Question: I've been trying to implement four directional swipe navigation. And I have some questions on how to put things together.
1. Thinking about using fragments. Will it workout?
2. Another idea is to create a big relative layout and arrange views as shown on the picture. But possibly will have issues when rotating device portait/landscape.
3. Somehow emulate swipe effect
How all these points will workout? Can anyone help with it.
I already found questions regarding to 'TouchMove' feature
1. Touch movement in only four directions?
2. Fling gesture detection on grid layout
3. https://github.com/JakeWharton/Android-DirectionalViewPager/
Any advice and help is appreciated, the reason is that I'm relatively new to android development.

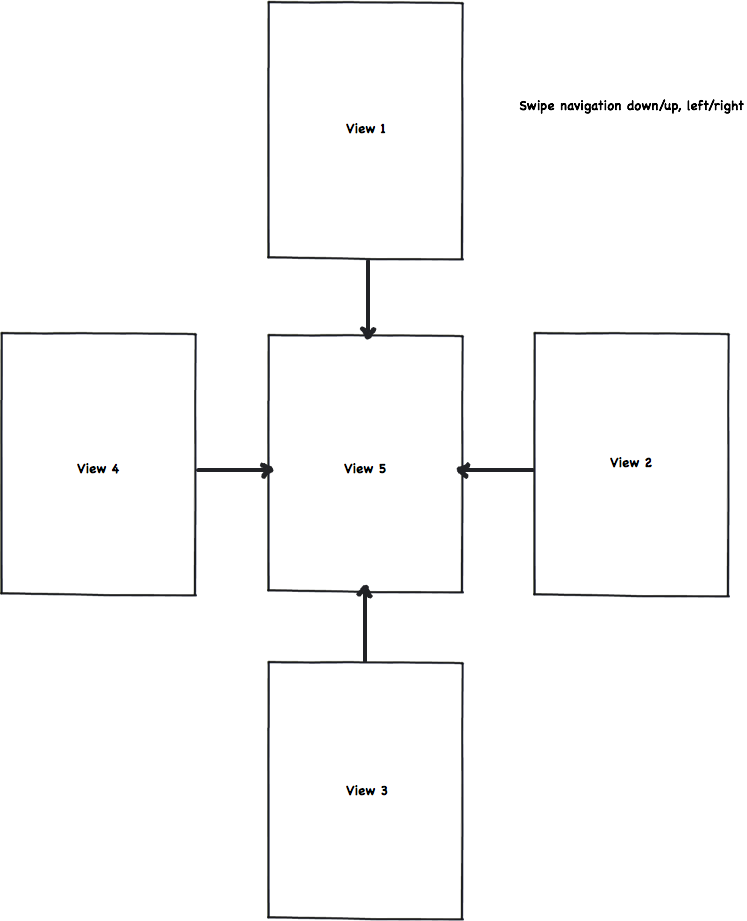
Answer: not so hard task, thanks to Scroller its almost easy cake
if you want to put some interactive Views like Button etc (and i bet you will) you need to override onInterceptTouchEvent(MotionEvent ev)
'''
public class FourDirectionLayout extends ViewGroup {
private GestureDetector mDetector;
private Scroller mScroller;
private final String[] TEXTS = {
"left view, left swipe only",
"right view, right swipe only",
"top view, top swipe only",
"bottom view, bottom swipe only",
"central view, swipe to the left, right, top or bottom",
};
private final int[] COLORS = {
0xaa0000ff, 0xaa0000ff, 0xaaff0000, 0xaaff0000, 0xaa00ff00
};
private final int[] PACKED_OFFSETS = {
-1, 0, 1, 0, 0, -1, 0, 1, 0, 0
};
public FourDirectionLayout(Context context) {
super(context);
for (int i = 0; i < TEXTS.length; i++) {
TextView tv = new TextView(context);
tv.setTag(i);
tv.setTextSize(32);
tv.setTypeface(Typeface.DEFAULT_BOLD);
tv.setTextColor(0xffeeeeee);
tv.setText(TEXTS[i]);
tv.setBackgroundColor(COLORS[i]);
addView(tv);
}
mDetector = new GestureDetector(context, mListener);
mScroller = new Scroller(context);
}
private OnGestureListener mListener = new SimpleOnGestureListener() {
public boolean onFling(MotionEvent e1, MotionEvent e2, float velocityX, float velocityY) {
if (!mScroller.isFinished()) {
return false;
}
int sx = getScrollX();
int sy = getScrollY();
int w = getWidth();
int h = getHeight();
int DURATION = 500;
// check if horizontal/vertical fling
if (Math.abs(velocityX) > Math.abs(velocityY)) {
if (sy != 0 || velocityX * sx < 0) {
return false;
}
// DURATION = (int) (1000 * w / Math.abs(velocityX));
int distance = velocityX < 0? w : -w;
mScroller.startScroll(sx, sy, distance, 0, DURATION);
} else {
if (sx != 0 || velocityY * sy < 0) {
return false;
}
// DURATION = (int) (1000 * h / Math.abs(velocityY));
int distance = velocityY < 0? h : -h;
mScroller.startScroll(sx, sy, 0, distance, DURATION);
}
invalidate();
return true;
}
};
@Override
public void computeScroll() {
if (mScroller.computeScrollOffset()) {
scrollTo(mScroller.getCurrX(), mScroller.getCurrY());
invalidate();
}
}
@Override
public boolean onTouchEvent(MotionEvent event) {
mDetector.onTouchEvent(event);
return true;
}
@Override
protected void onLayout(boolean changed, int l, int t, int r, int b) {
int cnt = getChildCount();
for (int i = 0; i < cnt ; i++) {
View child = getChildAt(i);
int idx = (Integer) child.getTag() << 1;
int xOffset = (r - l) * PACKED_OFFSETS[idx];
int yOffset = (b - t) * PACKED_OFFSETS[idx + 1];
child.layout(l + xOffset, t + yOffset, r + xOffset, b + yOffset);
}
}
}
'''
to test it add this in your Activity.onCreate:
'''
ViewGroup layout = new FourDirectionLayout(this);
setContentView(layout);
'''